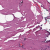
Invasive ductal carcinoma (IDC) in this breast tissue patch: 0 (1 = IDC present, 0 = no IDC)